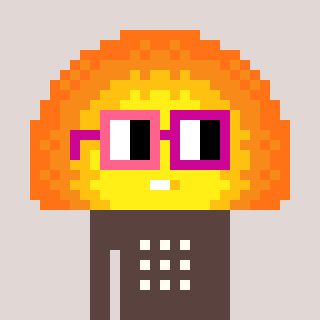
a pixel art character with square pink and red glasses, a sunset-shaped head and a darkbrown-colored body on a warm background